Question: I want to perform the following. I have a report of summary type with four fields say name type date and status. Report is generated based on the filter. When the report is run, it displays the list of records for that report. I want some of the field values in the report to be a hyperlink.i.e., want that to be navigated to the record detail page if i click a particular field value. Please let me know what are the options available. Here is the screenshot attached for reference.

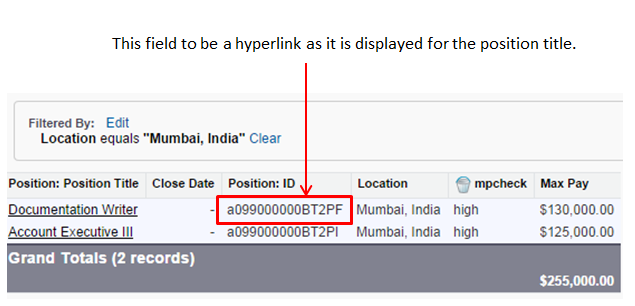
Answer: Mostly name fields in salesforce will have hyperlink by default. For other fields if we want to have we need to have custom formula field for the object. I created a custom formula field with the HYPERLINK function.
Here is the formula '''
HYPERLINK(
IF(
CONTAINS($Api.Partner_Server_URL_260, 'visual'),
'https://'+
MID($Api.Partner_Server_URL_260, FIND( 'visual', $Api.Partner_Server_URL_260)-4,4)
+'salesforce.com/',
LEFT($Api.Partner_Server_URL_260, FIND( '/pagename', $Api.Partner_Server_URL_260))
) + Id ,
custom field name/ or any string
)
'''